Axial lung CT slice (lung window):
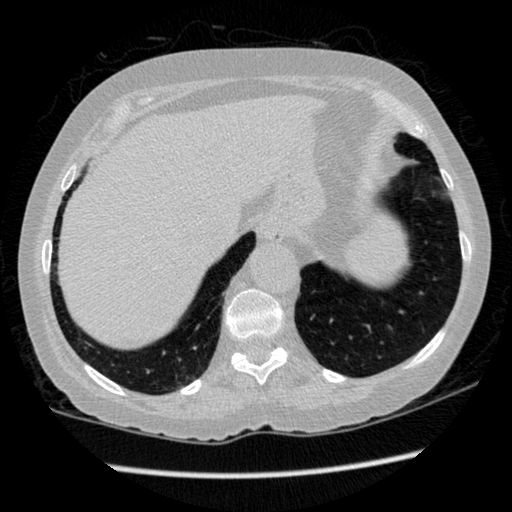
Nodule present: no